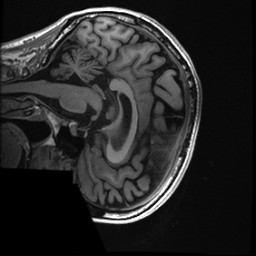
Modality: T1w
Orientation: sagittal
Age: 39
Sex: female